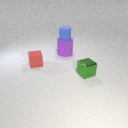
small green metal cube in front of small red rubber cube